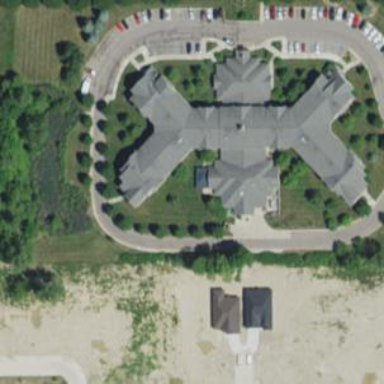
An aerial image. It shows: Nursing home.